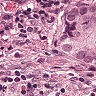
Metastatic tissue present: yes